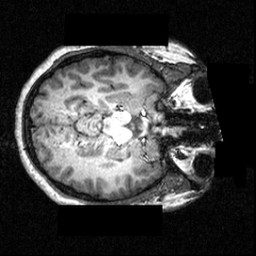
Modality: T1w
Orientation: axial
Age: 18
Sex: female
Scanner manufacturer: siemens
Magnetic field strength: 3.951 T
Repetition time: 1.5 s
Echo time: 0.00335 s